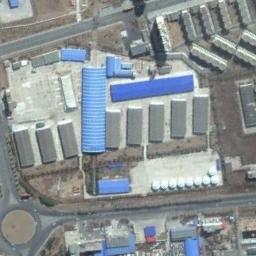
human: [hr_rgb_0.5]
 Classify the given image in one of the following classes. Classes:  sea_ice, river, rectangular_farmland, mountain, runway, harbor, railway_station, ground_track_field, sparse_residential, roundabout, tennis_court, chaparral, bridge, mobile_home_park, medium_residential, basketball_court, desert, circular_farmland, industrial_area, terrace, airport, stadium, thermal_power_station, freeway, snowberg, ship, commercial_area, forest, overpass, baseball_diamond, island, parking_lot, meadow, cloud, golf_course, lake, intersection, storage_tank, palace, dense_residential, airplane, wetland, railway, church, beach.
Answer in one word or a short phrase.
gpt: industrial_area